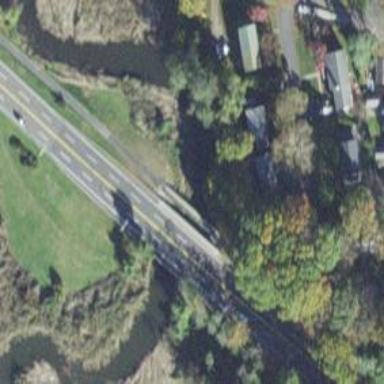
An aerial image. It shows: Secondary road with bridge.